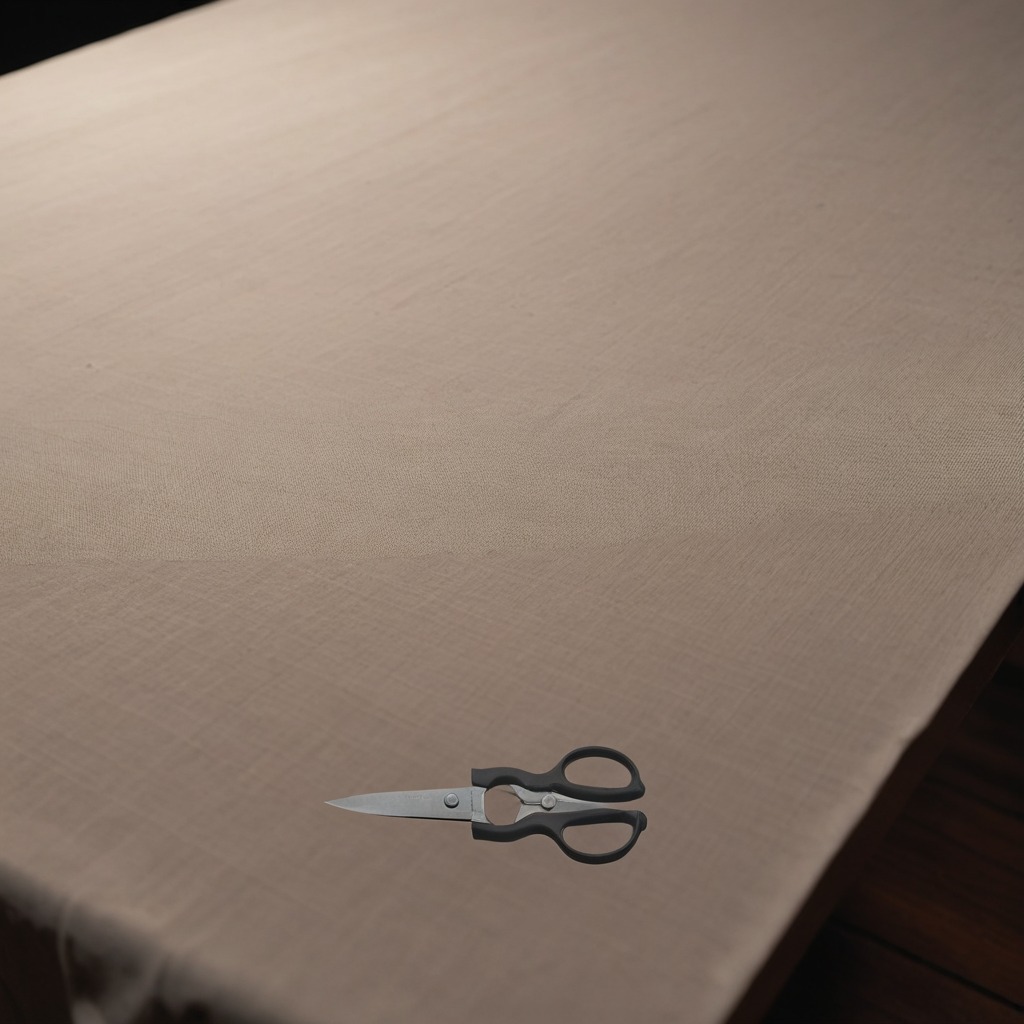
A scissor lying on a wooden table inside a workshop at night.